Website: ulta-beauty
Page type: account-selection
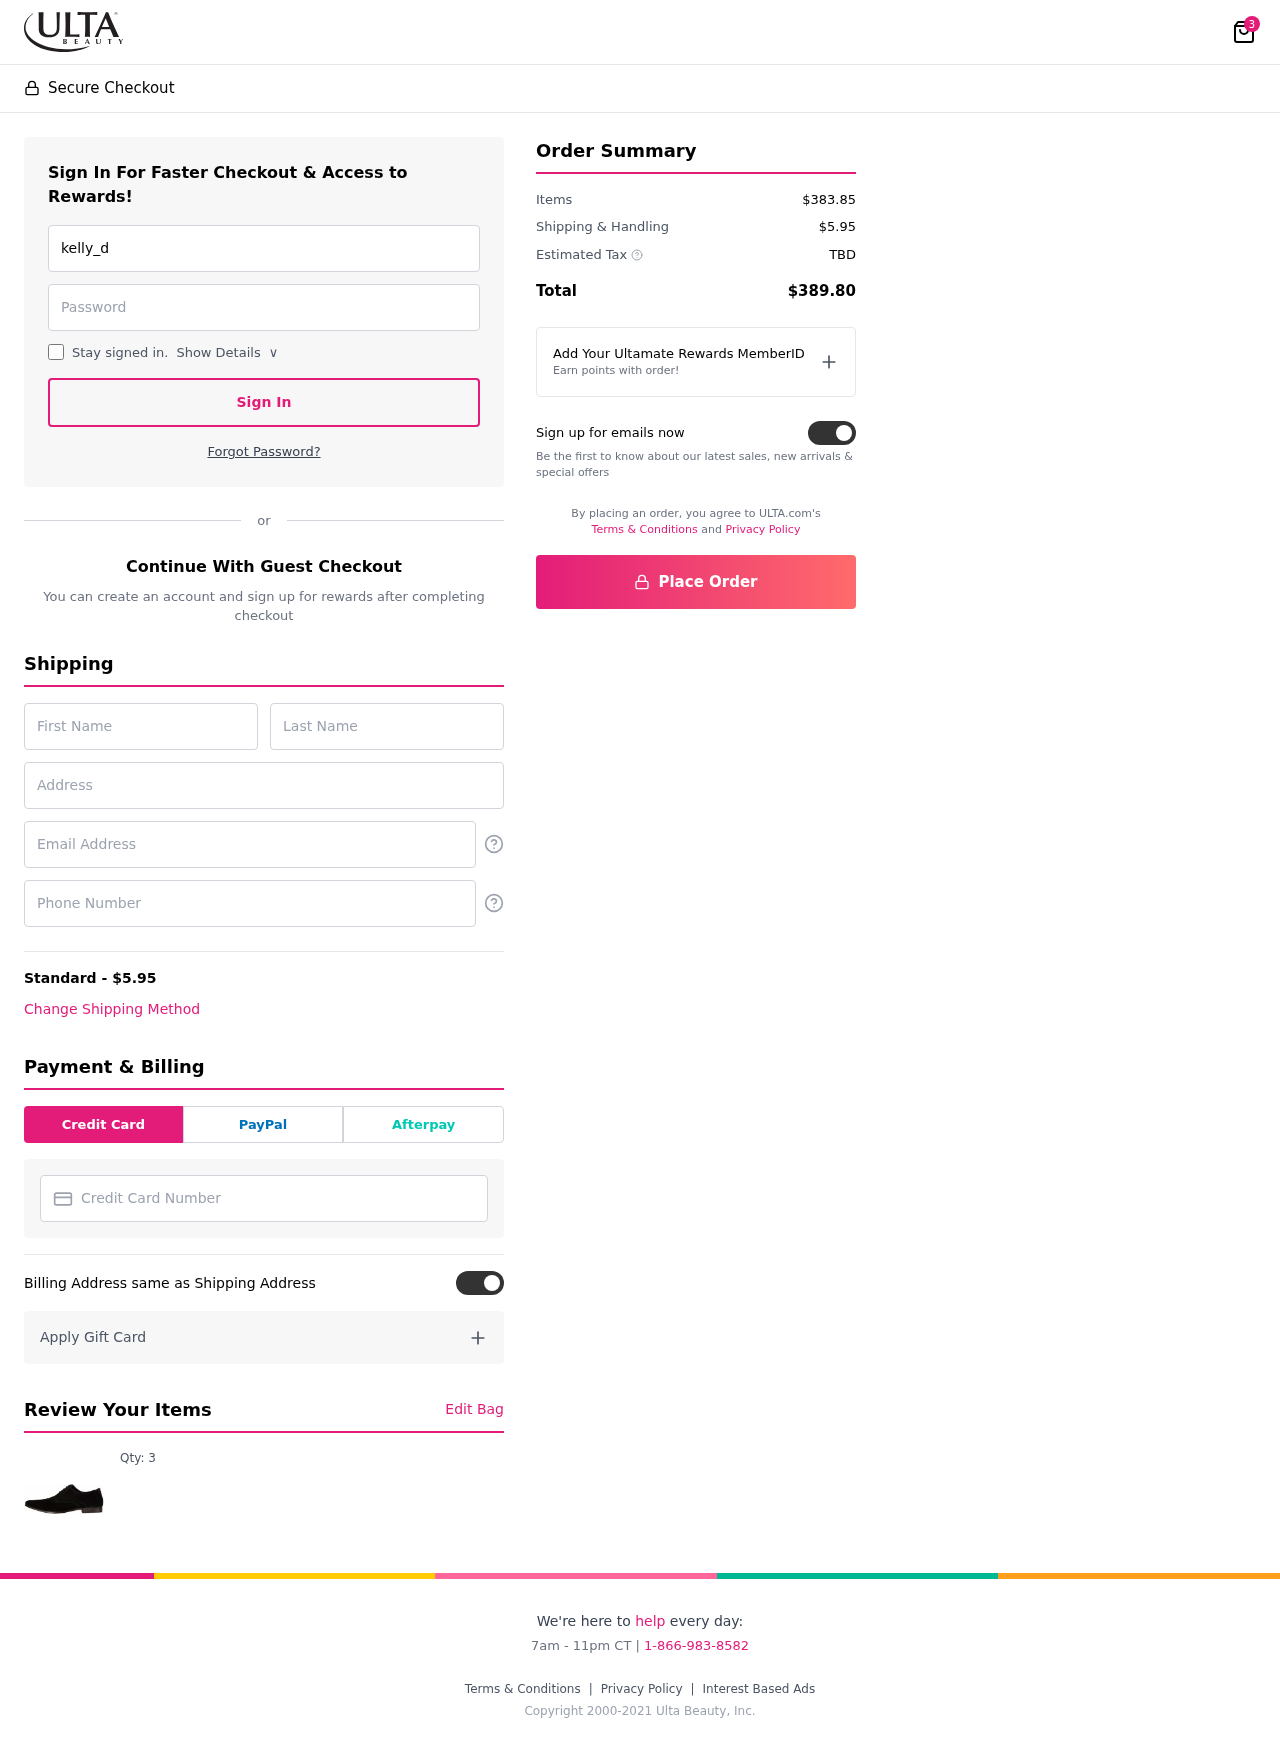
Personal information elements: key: PII_CARD_NUMBER
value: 2503 2888 2218 8560
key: PII_EMAIL
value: kelly_dillon@yahoo.com
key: PII_EMAIL2
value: kelly_dillon@yahoo.com
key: PII_FIRSTNAME
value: Kelly
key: PII_LASTNAME
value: Dillon
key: PII_PHONE
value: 4673680753
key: PII_STREET
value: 68115 Dennis Canyon Apt. 684
Product elements: key: PRODUCT1_QUANTITY
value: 3
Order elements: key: ORDER_NUM_ITEMS
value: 3
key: ORDER_SHIPPING_COST
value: $5.95
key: ORDER_SUBTOTAL
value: $383.85
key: ORDER_TAX
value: TBD
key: ORDER_TOTAL
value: $389.80